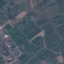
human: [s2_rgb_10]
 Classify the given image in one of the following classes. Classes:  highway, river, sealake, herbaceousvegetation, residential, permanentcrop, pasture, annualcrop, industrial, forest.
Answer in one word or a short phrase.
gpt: PermanentCrop